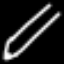
Label: pencil